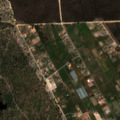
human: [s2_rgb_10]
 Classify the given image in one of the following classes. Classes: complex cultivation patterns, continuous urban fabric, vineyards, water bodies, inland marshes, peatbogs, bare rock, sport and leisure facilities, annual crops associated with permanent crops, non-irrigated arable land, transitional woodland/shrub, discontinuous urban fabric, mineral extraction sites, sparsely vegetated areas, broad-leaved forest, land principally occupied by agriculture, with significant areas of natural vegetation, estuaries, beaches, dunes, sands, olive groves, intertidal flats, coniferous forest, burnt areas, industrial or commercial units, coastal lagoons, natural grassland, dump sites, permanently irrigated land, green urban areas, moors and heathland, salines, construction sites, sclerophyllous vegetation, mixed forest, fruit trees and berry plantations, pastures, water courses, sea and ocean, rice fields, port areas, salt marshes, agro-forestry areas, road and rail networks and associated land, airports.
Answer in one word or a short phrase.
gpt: continuous urban fabric